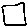
Label: square